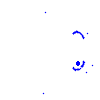
Particle: pion